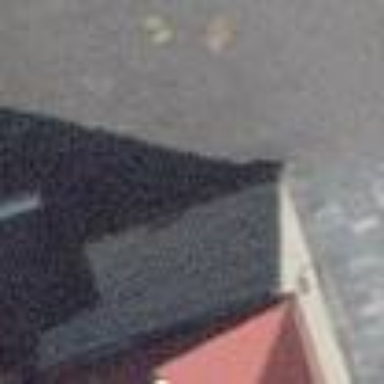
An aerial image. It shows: Building with gabled maroon roof and gray exterior. The roof is oriented towards east-northeast.